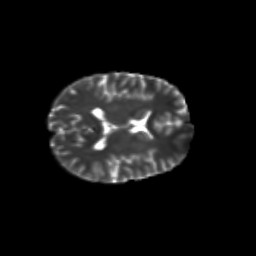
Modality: T2w
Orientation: axial
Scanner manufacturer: siemens
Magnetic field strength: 3 T
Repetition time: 9.2 s
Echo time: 0.084 s